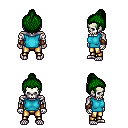
a pixel art fantasy rpg character, male body template, skeleton, teal sleeveless shirt, gold greaves, green short topknot hairstyle, leather bracers, four views (front, back, left, right), 2x2 character sprite sheet, small pixel art, hard edges, no anti-aliasing